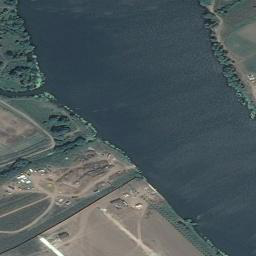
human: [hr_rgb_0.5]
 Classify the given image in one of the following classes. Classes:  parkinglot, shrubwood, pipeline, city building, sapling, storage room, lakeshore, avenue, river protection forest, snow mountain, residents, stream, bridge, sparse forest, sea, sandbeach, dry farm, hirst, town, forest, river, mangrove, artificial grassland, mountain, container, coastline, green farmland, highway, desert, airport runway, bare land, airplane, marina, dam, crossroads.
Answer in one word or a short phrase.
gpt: river